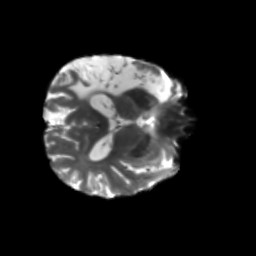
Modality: T2w
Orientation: axial
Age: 56
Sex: male
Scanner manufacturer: siemens
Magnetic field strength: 3 T
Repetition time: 5.25 s
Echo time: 0.08 s